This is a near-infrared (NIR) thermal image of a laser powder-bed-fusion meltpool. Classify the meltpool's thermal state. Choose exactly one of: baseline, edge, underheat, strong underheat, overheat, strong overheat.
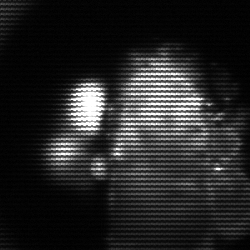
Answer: strong underheat